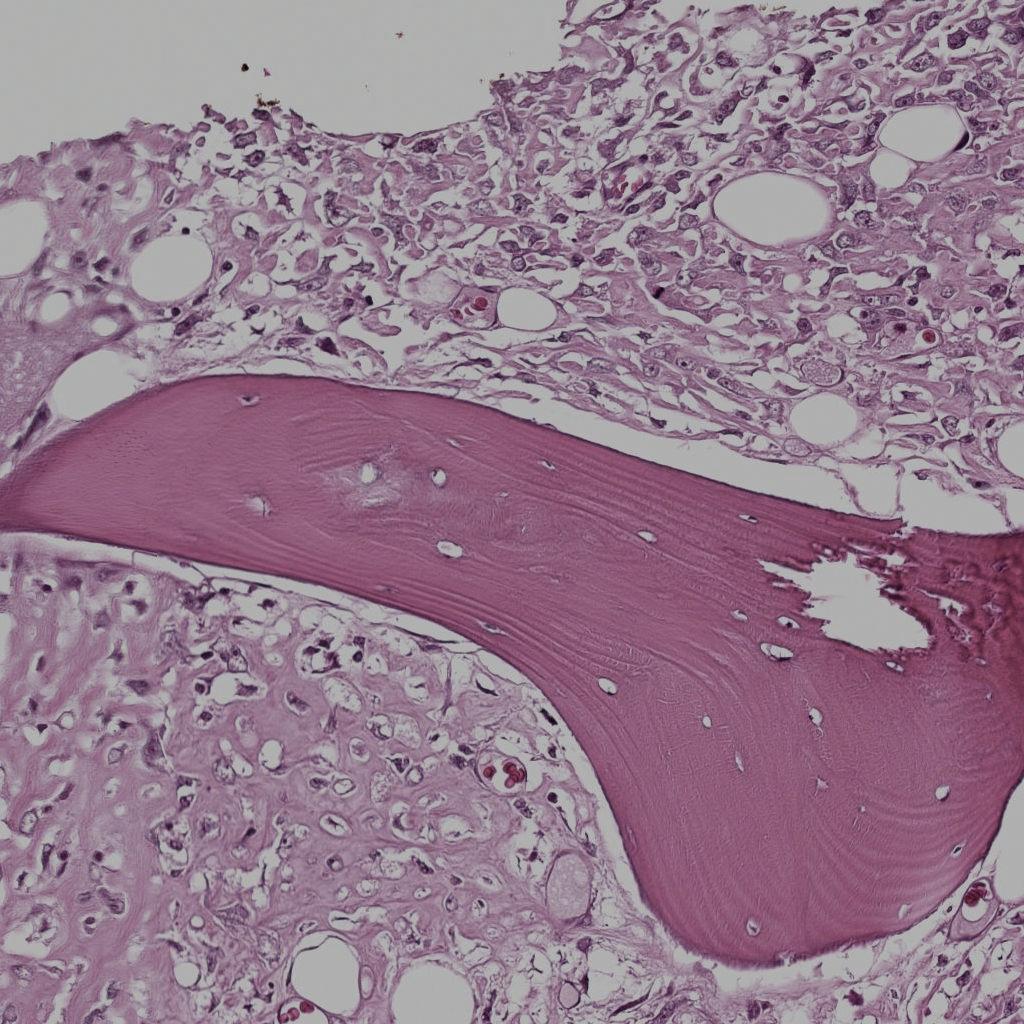
Label: Viable